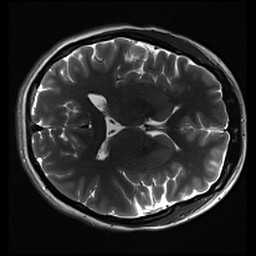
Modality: inplaneT2
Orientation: axial